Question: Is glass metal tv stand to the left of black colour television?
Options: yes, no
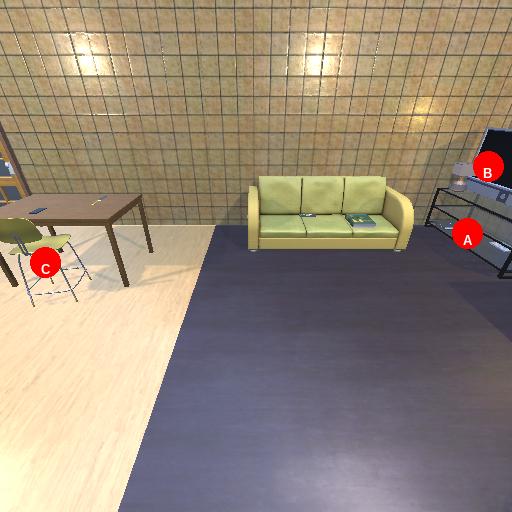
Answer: yes